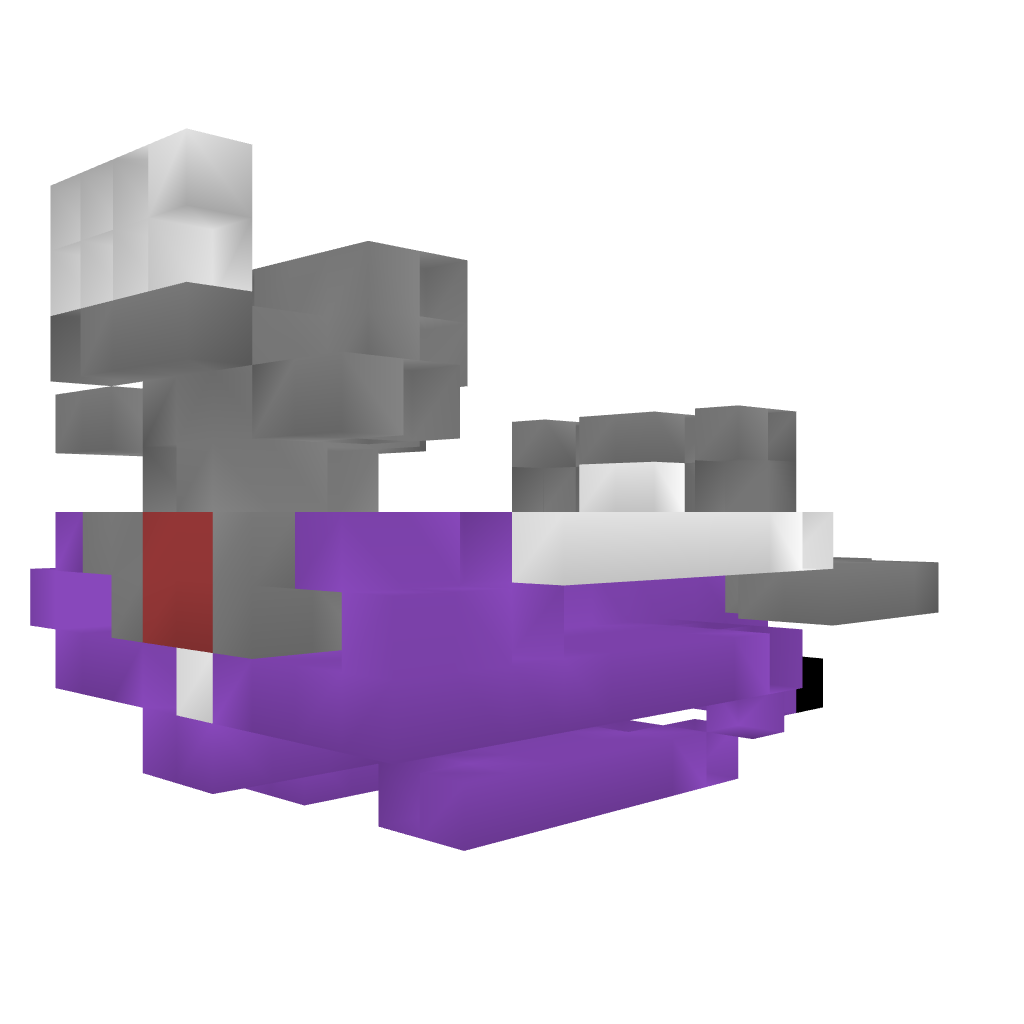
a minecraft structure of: Ultimate TNT Cannon V. 1 bad low quality